Question: I want to create menuList as displayed in the picture.

<URL>
When I checked in the Firefox website, it shows
"Note: The menuitem must have a class of menuitem-iconic for the image to appear. "
In my case I'm loading the menuItems dynamically from the XUL tree(Getting the value of the XUL tree and append it in the MenuList).
This is the menuList:
'''
<menulist id="firstname">
<menupopup >
</menupopup>
</menulist>
<menulist id="laastname">
<menupopup>
</menupopup>
</menulist>
'''
The CSS file:
'''
.menu-iconic-left {
min-width: 1.45em;
}
.menu-iconic-icon {
width: 16px;
height: 16px;
}
menu.menu-iconic > .menu-iconic-left,
menuitem.menuitem-iconic > .menu-iconic-left {
-moz-appearance: menuimage;
padding-top: 2px;
}
'''
I found all these CSS code from the chrome directory of my Firefox browser:
"jar:file:///C:/Program%20Files/Mozilla%20Firefox/chrome/classic.jar!/skin/classic/global/menu.css".
1. How can i create a Iconic menulist using CSS?
My Second problem to get the value of the menuItem. As i said above, I'm able to get the tree cell text and append it to the MenuItem in the Menulist.
I have around 8 Menulist and after the user decides to choose the values, then I want to get those values and append it to my XML file.
I'm trying in this way, but it's seems like this is not the proper way of doing becasue it's getting the value of the MenuItem from the MenuList.
'''
function mer()
{
alert('one' ); //This aler is working.
var src = "
\<CONTACT>
\<FirstName>"+document.getElementById("firstname").value+"</FirstName>
\ //the id of the menulist.
\<LastName>"+document.getElementById("laastname").value+"</LastName>
\ //the id of the seconf menulist.
\</CONTACT>
";
alert('one' ); //This alert is not working.
var node = srcToNode(src);
alert(node);
if (objXMLDoc.childNodes && objXMLDoc.childNodes.length) {
for (var i = 0; i < objXMLDoc.childNodes.length; ++i) {
if (objXMLDoc.childNodes.item(i).childNodes && objXMLDoc.childNodes.item(i).childNodes.length) {
var x = objXMLDoc.childNodes.item(i).childNodes.length;
var lastNode = objXMLDoc.childNodes.item(i).childNodes.item(x-2); } } }
objXMLDoc.appendChild(node);
var textNode = document.createTextNode("
");
objXMLDoc.appendChild(textNode);
var textNode1 = document.createTextNode("
");
objXMLDoc.appendChild(textNode1);
var serializer = new XMLSerializer();
var prettyString = serializer.serializeToString(objXMLDoc);
prettyString = "<?xml version="1.0" encoding="UTF-8"?>
" + prettyString;
//saveFile(prettyString, "C:\merge.xml");
alert('Merge is done');
document.getElementById('group').setAttribute("hidden", "true");
}
function srcToNode(src) {
var domObject = (new DOMParser()).parseFromString(src, "text/xml");
return domObject.documentElement;
}
'''
2.How can i get the value of of my menuItems of menuList and update it to my XML file.
Thanks for your help and support.
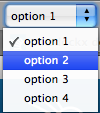
Answer: First, to create a menuitem with an icon, just set the class of the menuitem to include 'menuitem-iconic'. You can do the same on the menu by including 'menu-iconic' in the class. For example:
'''
<menulist id="metasyntactic" class="menu-iconic">
<menupopup>
<menuitem class="menuitem-iconic" value="foo">Foo</menuitem>
<menuitem class="menuitem-iconic" value="bar">Bar</menuitem>
<menuitem class="menuitem-iconic" value="baz">Baz</menuitem>
</menupopup>
</menulist>
'''
You may already know this, but the menulist provides a very handy method that adds a menuitem for you:
'''
document.getElementById("metasyntactic").appendItem("Zed", "zed");
'''
(see <URL>
Secondly, you can get the value of the selected menuitem by simply reading the value property of the menulist:
'''
var selectedValue = document.getElementById("metasyntactic").value;
'''
(see <URL>